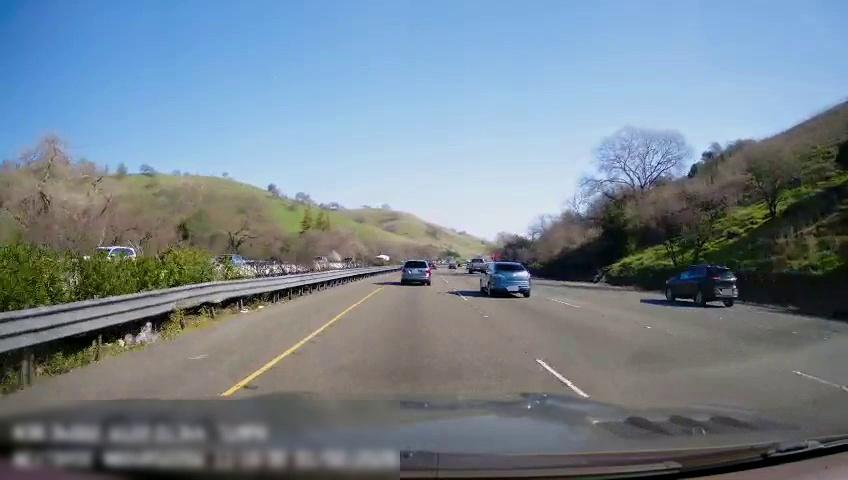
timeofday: Day
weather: Sunny
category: Drivable Space
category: Vehicles | Car
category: Vehicles | SUV
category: Vehicles | Car
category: Vehicles | Truck
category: Vehicles | Truck
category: Vehicles | Car
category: Vehicles | SUV
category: Lanes | Current Lane
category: Lanes | Current Lane
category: Lanes | Alternate Lane
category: Lanes | Alternate Lane